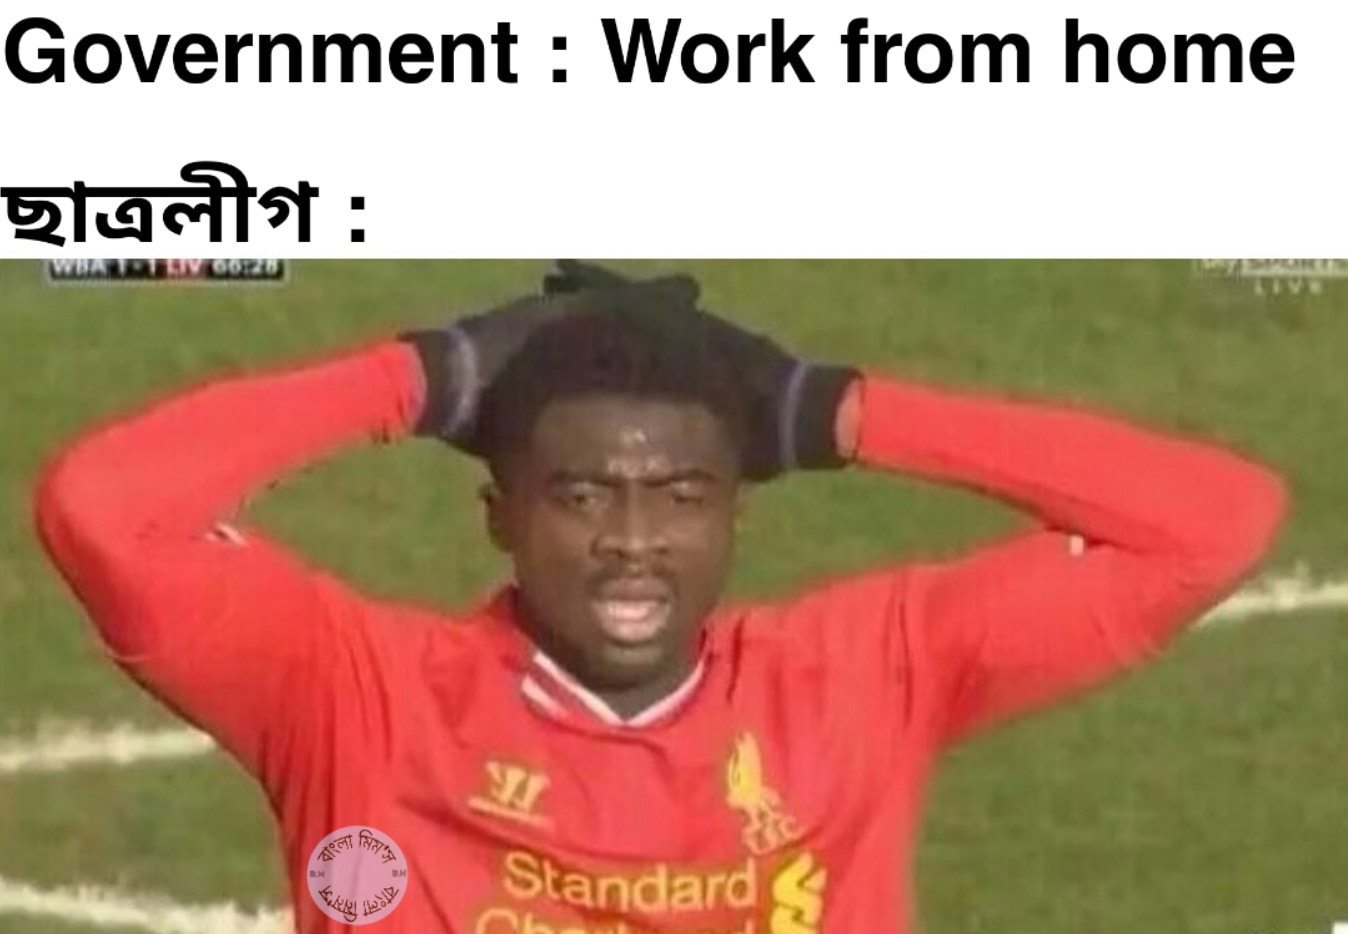
Caption: Government : Work from home     ছাত্রলীগঃ
Label: non-hate